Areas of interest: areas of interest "Botanical Garden"
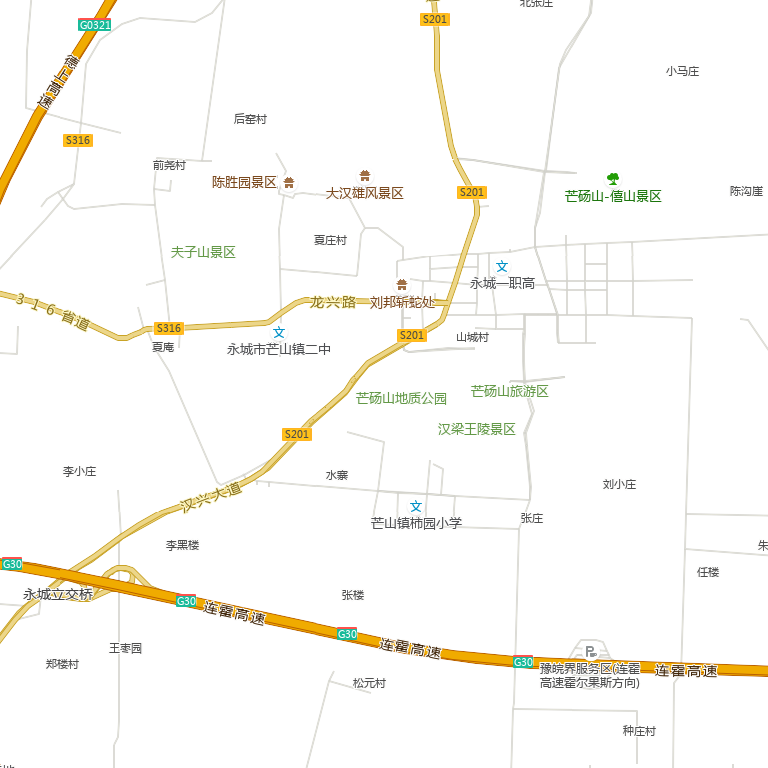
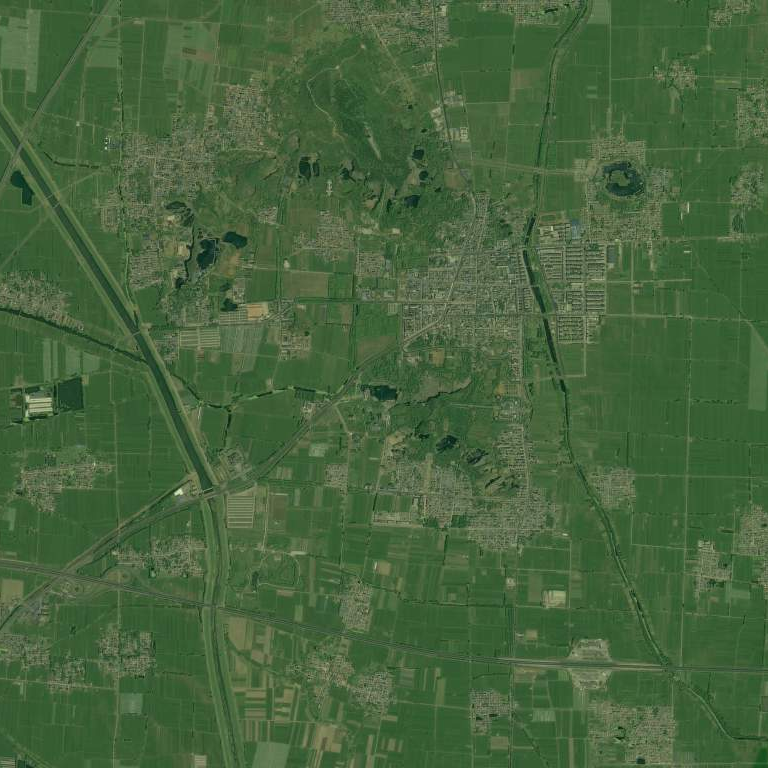